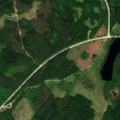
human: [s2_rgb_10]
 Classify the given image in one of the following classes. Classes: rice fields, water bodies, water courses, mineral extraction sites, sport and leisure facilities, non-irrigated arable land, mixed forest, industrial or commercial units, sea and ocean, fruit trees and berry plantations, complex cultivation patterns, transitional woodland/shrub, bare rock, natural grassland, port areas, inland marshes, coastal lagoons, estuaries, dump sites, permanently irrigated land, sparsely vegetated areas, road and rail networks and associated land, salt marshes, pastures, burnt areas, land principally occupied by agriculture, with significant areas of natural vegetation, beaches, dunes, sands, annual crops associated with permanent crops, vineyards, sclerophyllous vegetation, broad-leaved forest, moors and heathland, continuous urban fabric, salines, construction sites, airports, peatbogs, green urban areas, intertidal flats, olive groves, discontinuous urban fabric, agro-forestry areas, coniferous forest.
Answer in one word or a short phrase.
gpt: coniferous forest, mixed forest, transitional woodland/shrub